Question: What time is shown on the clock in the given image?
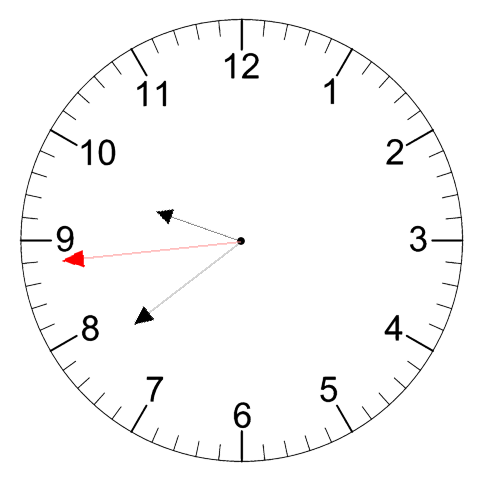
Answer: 09:38:44